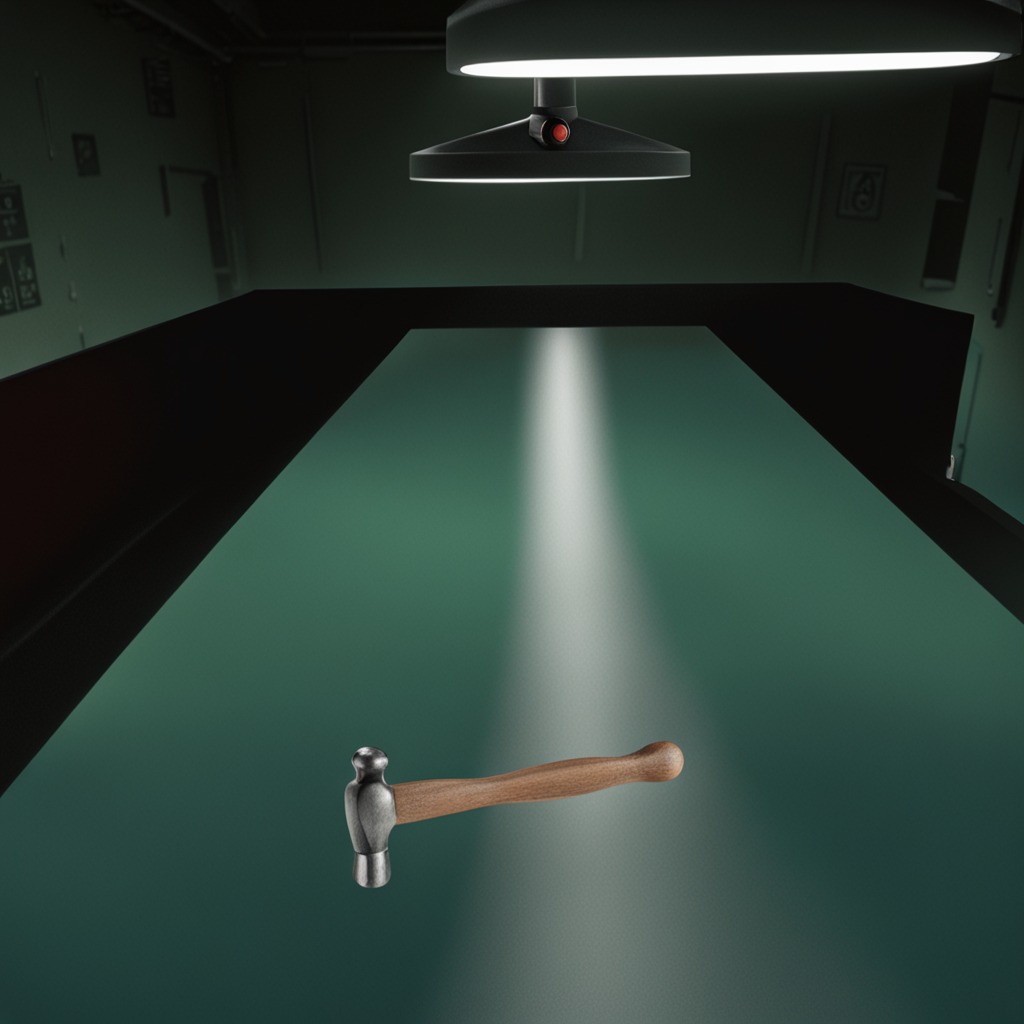
A hammer lying on a clean empty table in a railway signal maintenance room lit by harsh overhead fluorescents photorealistic surface textures crisp shadows high dynamic range